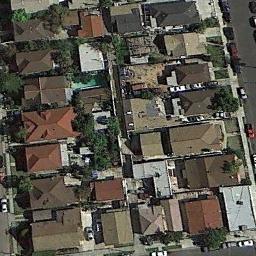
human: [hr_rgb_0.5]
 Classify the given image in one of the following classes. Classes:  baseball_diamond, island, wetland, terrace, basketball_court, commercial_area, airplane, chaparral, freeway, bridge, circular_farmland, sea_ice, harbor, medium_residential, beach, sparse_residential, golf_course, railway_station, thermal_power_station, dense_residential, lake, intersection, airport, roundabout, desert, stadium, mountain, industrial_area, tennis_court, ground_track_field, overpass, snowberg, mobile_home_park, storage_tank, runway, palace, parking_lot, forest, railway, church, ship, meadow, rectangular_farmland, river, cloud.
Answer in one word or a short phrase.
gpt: dense_residential